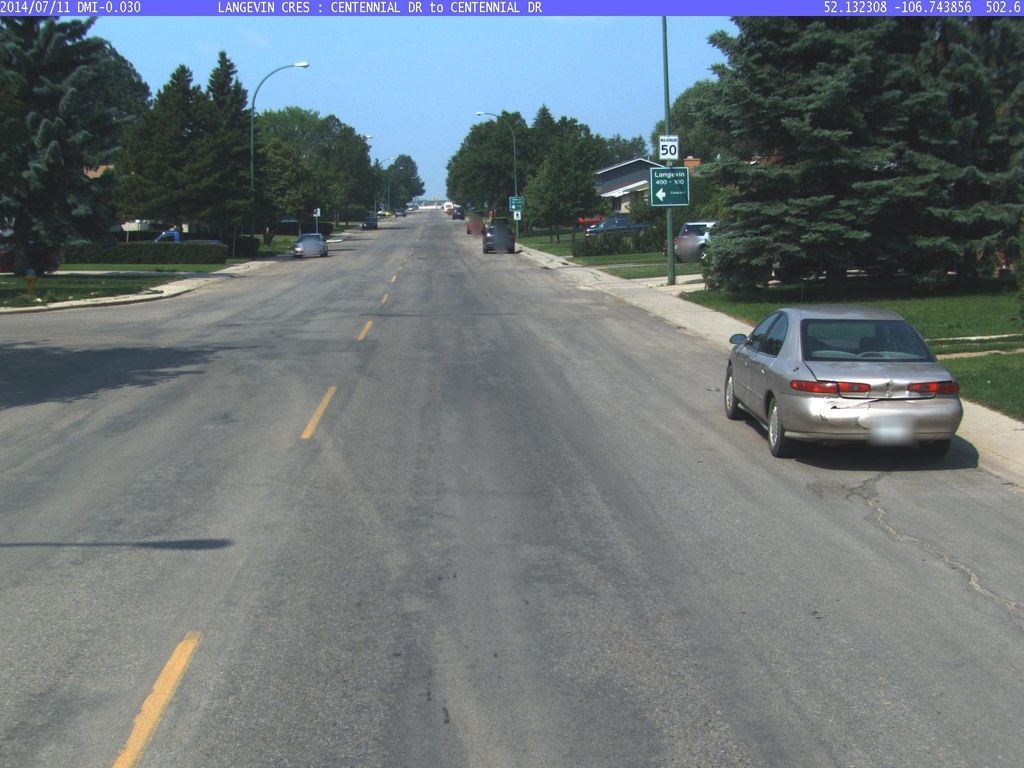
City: saskatoon